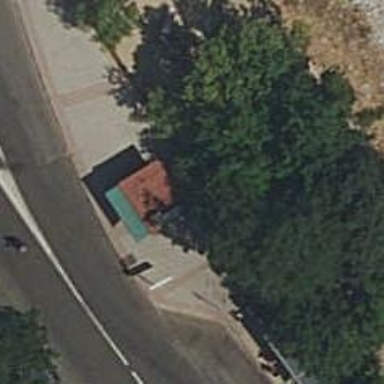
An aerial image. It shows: Kiosk.